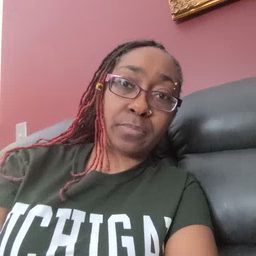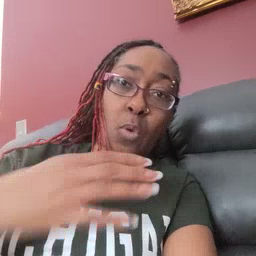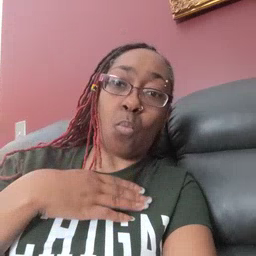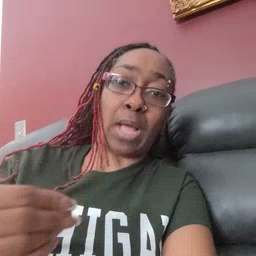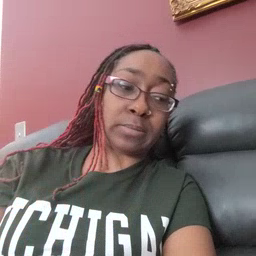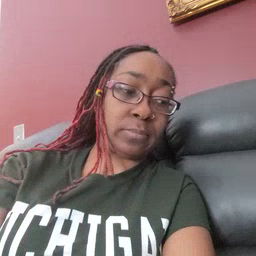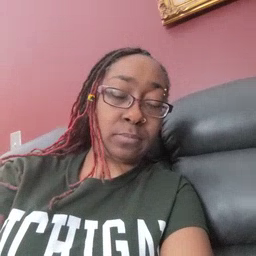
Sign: white